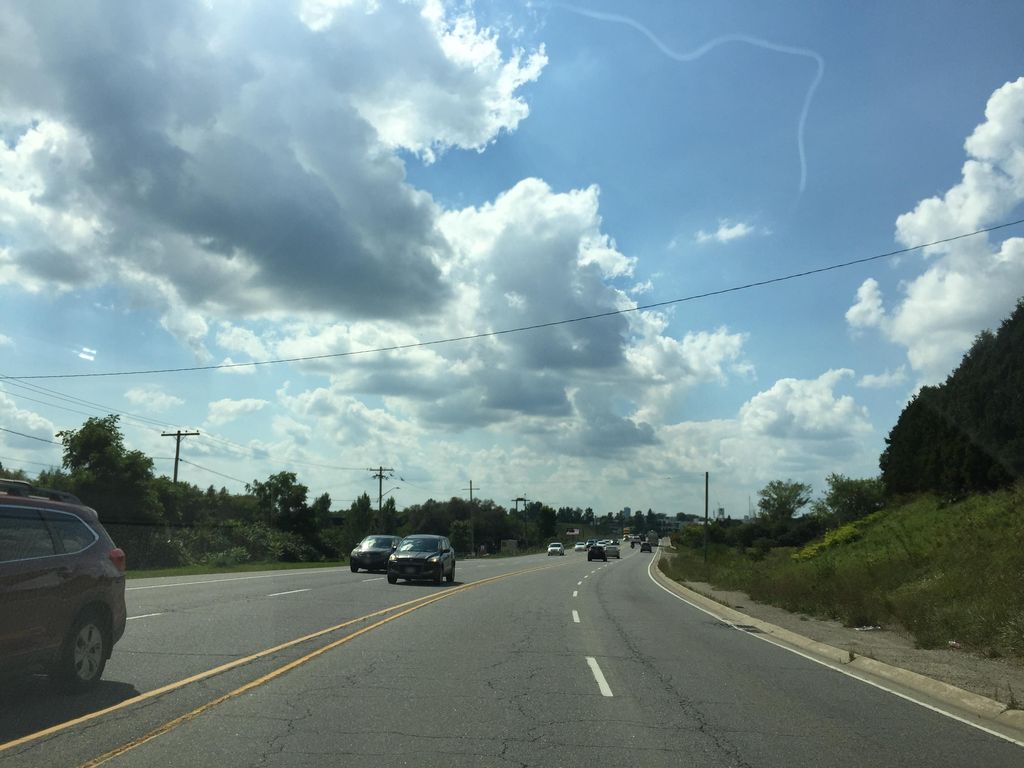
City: kitchener-waterloo